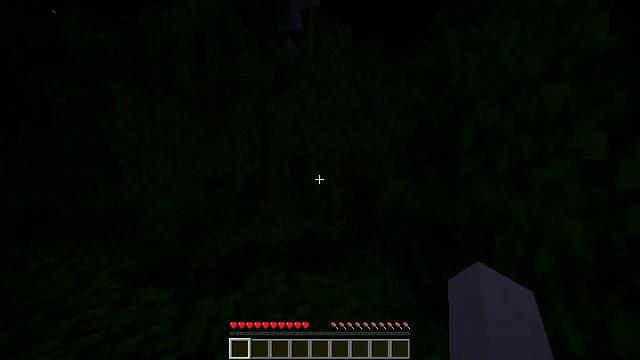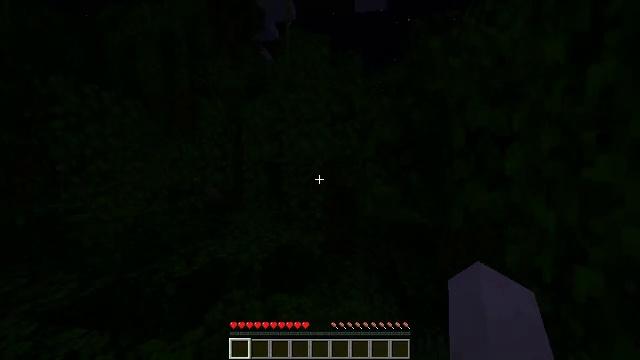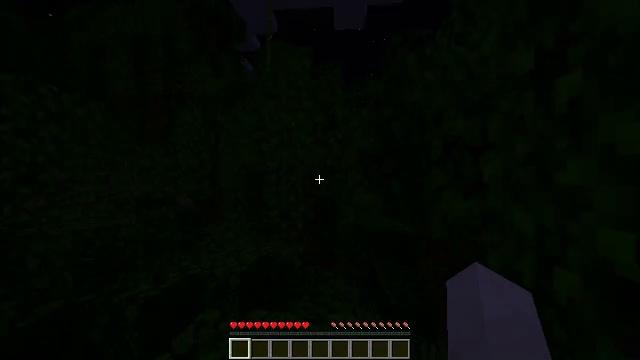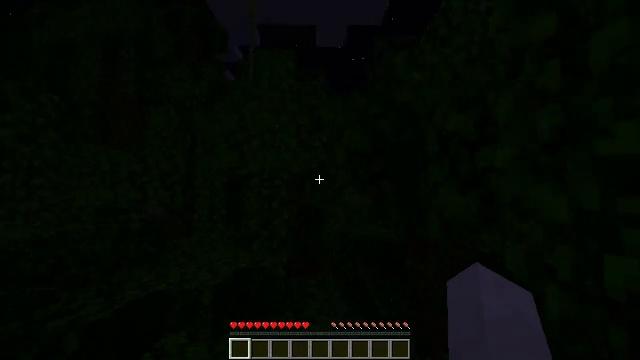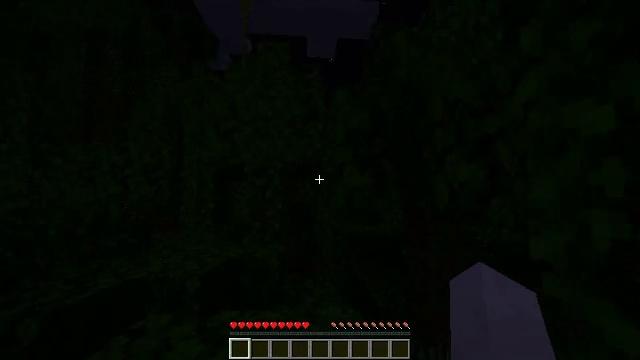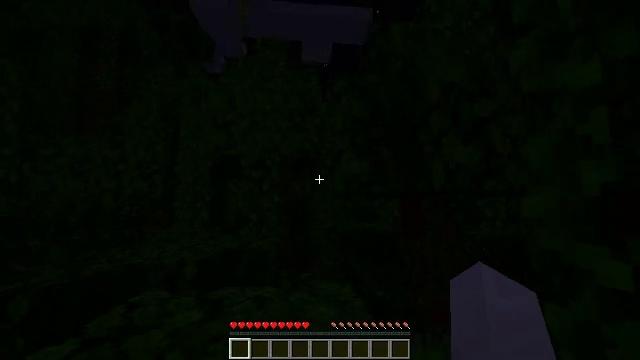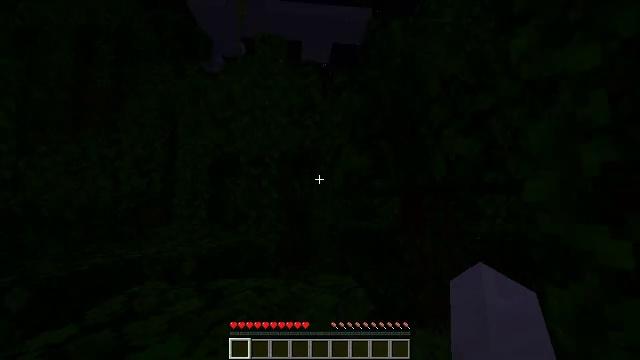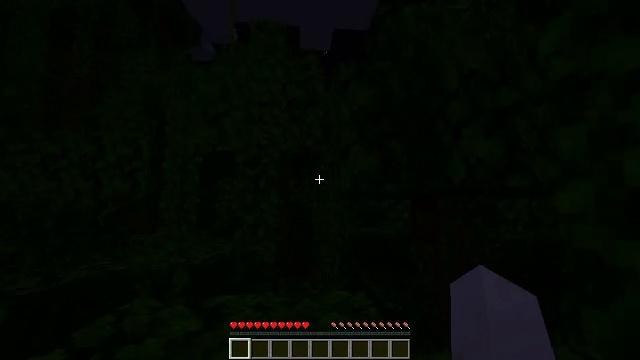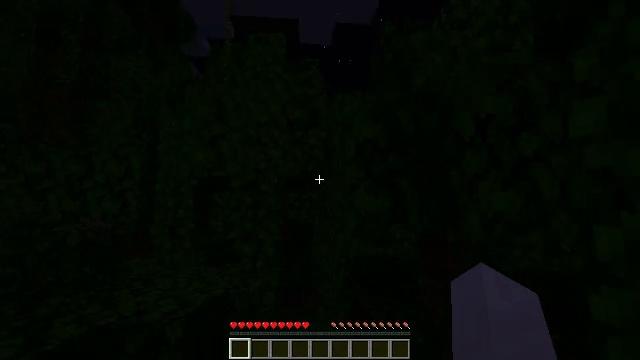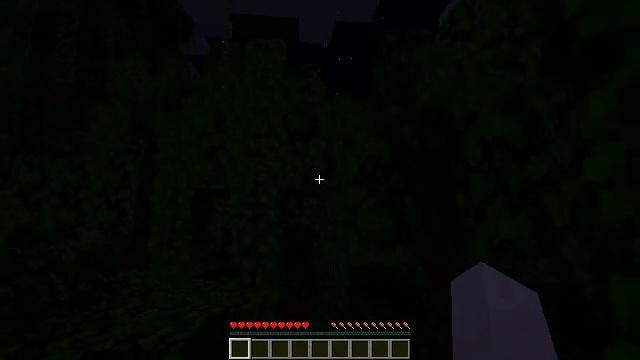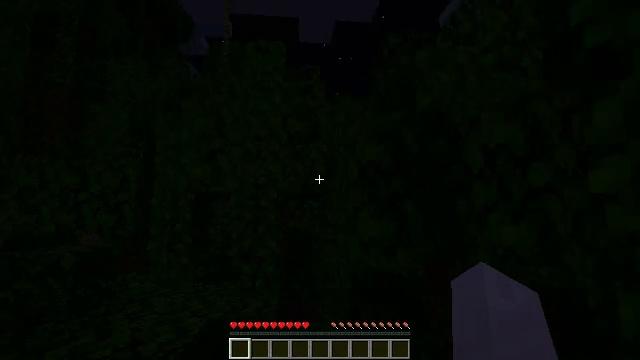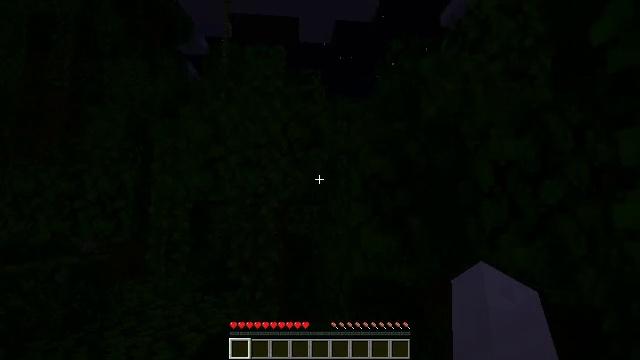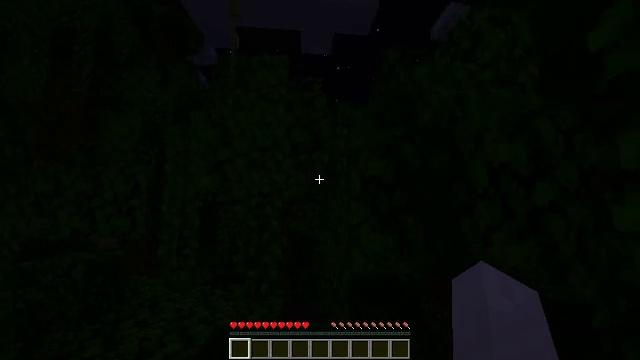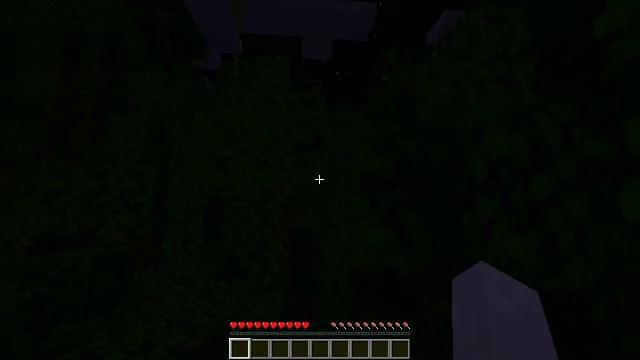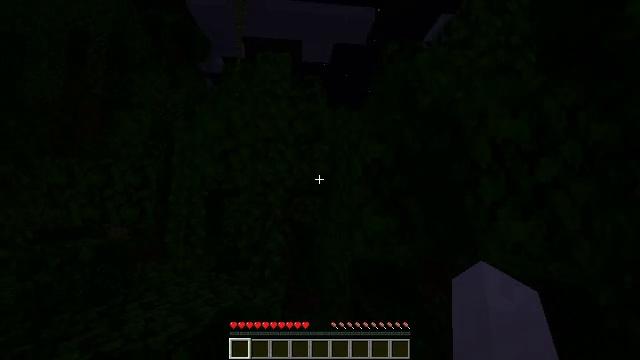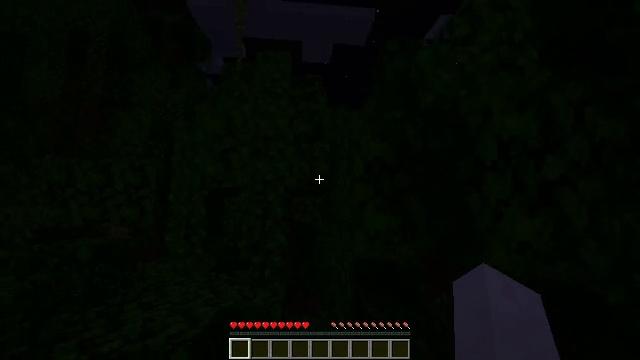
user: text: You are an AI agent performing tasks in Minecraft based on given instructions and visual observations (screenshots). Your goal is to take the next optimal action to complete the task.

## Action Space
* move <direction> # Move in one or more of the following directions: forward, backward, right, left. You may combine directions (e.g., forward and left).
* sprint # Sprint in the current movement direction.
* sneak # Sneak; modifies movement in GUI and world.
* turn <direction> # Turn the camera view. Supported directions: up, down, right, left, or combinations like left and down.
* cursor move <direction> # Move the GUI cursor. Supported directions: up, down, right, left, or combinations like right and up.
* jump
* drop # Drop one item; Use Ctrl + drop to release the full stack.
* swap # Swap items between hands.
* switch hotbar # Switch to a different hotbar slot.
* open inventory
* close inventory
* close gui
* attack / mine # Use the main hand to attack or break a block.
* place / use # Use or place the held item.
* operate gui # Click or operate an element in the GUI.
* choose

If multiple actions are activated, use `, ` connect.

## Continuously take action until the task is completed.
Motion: motion action
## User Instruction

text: Collect bamboo for crafting.
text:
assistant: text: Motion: move forward, turn right and up, jump
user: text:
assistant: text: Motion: move forward, turn right and up, jump
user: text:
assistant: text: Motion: move forward, turn right and up, jump
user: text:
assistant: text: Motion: move forward, turn right and up, jump
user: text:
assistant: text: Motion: move forward, turn right and up, jump
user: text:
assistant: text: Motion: move forward, jump
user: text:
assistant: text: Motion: move forward, jump
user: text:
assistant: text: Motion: move forward, sprint, jump
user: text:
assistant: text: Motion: move forward, sprint, jump
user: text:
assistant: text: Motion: move forward, sprint, jump
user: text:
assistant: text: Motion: move forward, sprint, jump
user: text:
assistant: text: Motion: move forward, jump
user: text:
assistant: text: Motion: move forward, jump
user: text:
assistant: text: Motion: move forward, jump
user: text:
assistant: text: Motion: move forward, jump
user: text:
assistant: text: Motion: move forward
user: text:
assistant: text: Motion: move forward
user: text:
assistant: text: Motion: no_op
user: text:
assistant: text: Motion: move left
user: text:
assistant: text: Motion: move left
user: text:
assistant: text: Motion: move left
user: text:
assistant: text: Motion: move left
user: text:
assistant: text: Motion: move left, turn up
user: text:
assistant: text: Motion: move left
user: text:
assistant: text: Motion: move left
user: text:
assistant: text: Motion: move left, turn left
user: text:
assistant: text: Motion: move left, turn left and down
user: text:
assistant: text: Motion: move left, turn left and down
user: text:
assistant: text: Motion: turn left and down
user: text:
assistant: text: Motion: turn left and down